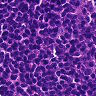
Metastatic tissue present: no